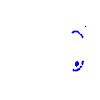
Particle: electron